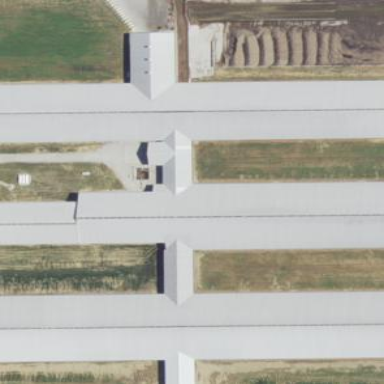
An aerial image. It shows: Farm auxiliary building.